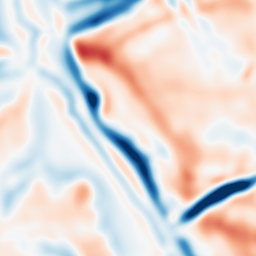
Category: multiscale
Decomposition family: dog
Decomposition parameters: sigma_low: 5
sigma_high: 5
Upsampling method: lanczos
Upsampling parameters: scale: 4
Upsampling scale: 4